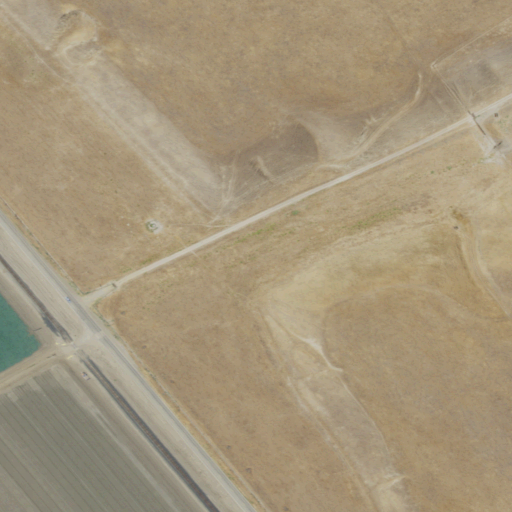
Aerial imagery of valley in California named Agua Grande Canyon containing grassland, cultivated crops, shrub, open development, low intensity development, and medium intensity development